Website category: university
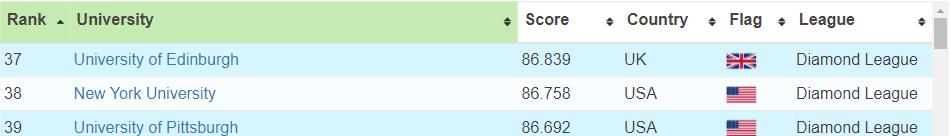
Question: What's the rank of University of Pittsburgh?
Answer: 39

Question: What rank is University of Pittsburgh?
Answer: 39

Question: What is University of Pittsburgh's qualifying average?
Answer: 39

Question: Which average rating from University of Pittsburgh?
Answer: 39

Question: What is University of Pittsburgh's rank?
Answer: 39

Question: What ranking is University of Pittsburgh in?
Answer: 39

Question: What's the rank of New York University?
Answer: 38

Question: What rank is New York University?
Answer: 38

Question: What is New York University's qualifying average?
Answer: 38

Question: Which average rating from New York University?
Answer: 38

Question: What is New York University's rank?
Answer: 38

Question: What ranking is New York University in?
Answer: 38

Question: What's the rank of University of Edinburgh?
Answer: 37

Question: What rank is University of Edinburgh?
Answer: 37

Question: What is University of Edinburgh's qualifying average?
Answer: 37

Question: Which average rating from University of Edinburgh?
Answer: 37

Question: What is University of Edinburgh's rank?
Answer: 37

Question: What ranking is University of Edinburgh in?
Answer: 37

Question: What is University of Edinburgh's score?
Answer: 86.839

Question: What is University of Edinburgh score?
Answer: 86.839

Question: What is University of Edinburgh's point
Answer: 86.839

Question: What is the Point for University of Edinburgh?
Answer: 86.839

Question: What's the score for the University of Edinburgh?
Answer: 86.839

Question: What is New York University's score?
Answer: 86.758

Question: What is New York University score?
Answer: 86.758

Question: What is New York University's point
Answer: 86.758

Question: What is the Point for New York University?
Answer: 86.758

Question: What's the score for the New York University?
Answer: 86.758

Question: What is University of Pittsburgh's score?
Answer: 86.692

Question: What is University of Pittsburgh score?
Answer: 86.692

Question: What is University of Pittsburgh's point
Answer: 86.692

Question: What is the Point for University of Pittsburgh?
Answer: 86.692

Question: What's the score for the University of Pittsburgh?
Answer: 86.692

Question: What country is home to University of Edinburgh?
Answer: UK

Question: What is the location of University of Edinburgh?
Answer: UK

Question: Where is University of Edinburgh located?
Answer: UK

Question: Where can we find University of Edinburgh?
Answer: UK

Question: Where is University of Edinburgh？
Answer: UK

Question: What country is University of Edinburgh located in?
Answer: UK

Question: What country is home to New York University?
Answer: USA

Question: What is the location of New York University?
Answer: USA

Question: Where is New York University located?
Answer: USA

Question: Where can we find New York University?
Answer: USA

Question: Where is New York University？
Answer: USA

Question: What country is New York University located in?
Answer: USA

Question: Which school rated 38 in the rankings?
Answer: New York University

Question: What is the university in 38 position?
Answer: New York University

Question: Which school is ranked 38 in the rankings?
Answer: New York University

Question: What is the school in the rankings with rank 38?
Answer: New York University

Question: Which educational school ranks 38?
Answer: New York University

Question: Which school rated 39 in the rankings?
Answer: University of Pittsburgh

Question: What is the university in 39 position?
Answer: University of Pittsburgh

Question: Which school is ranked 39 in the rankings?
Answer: University of Pittsburgh

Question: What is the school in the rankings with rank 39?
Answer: University of Pittsburgh

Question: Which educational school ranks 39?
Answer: University of Pittsburgh

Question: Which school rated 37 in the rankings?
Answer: University of Edinburgh

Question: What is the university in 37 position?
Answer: University of Edinburgh

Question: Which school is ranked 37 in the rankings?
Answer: University of Edinburgh

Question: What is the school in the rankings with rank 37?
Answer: University of Edinburgh

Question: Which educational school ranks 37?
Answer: University of Edinburgh

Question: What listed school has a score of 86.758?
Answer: New York University

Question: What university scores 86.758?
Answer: New York University

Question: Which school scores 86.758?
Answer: New York University

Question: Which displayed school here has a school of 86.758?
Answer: New York University